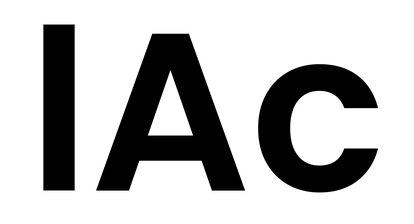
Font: Poppins-SemiBold